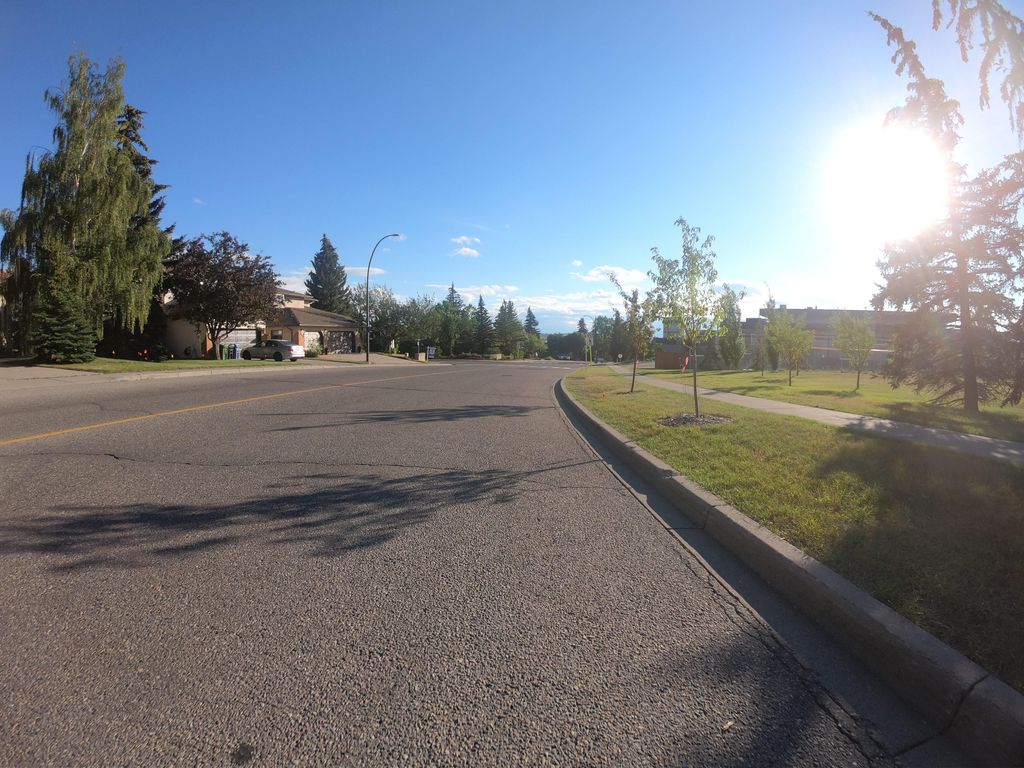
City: calgary